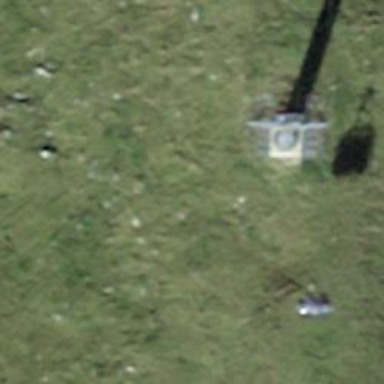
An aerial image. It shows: Pylon for aerialway.